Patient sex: M
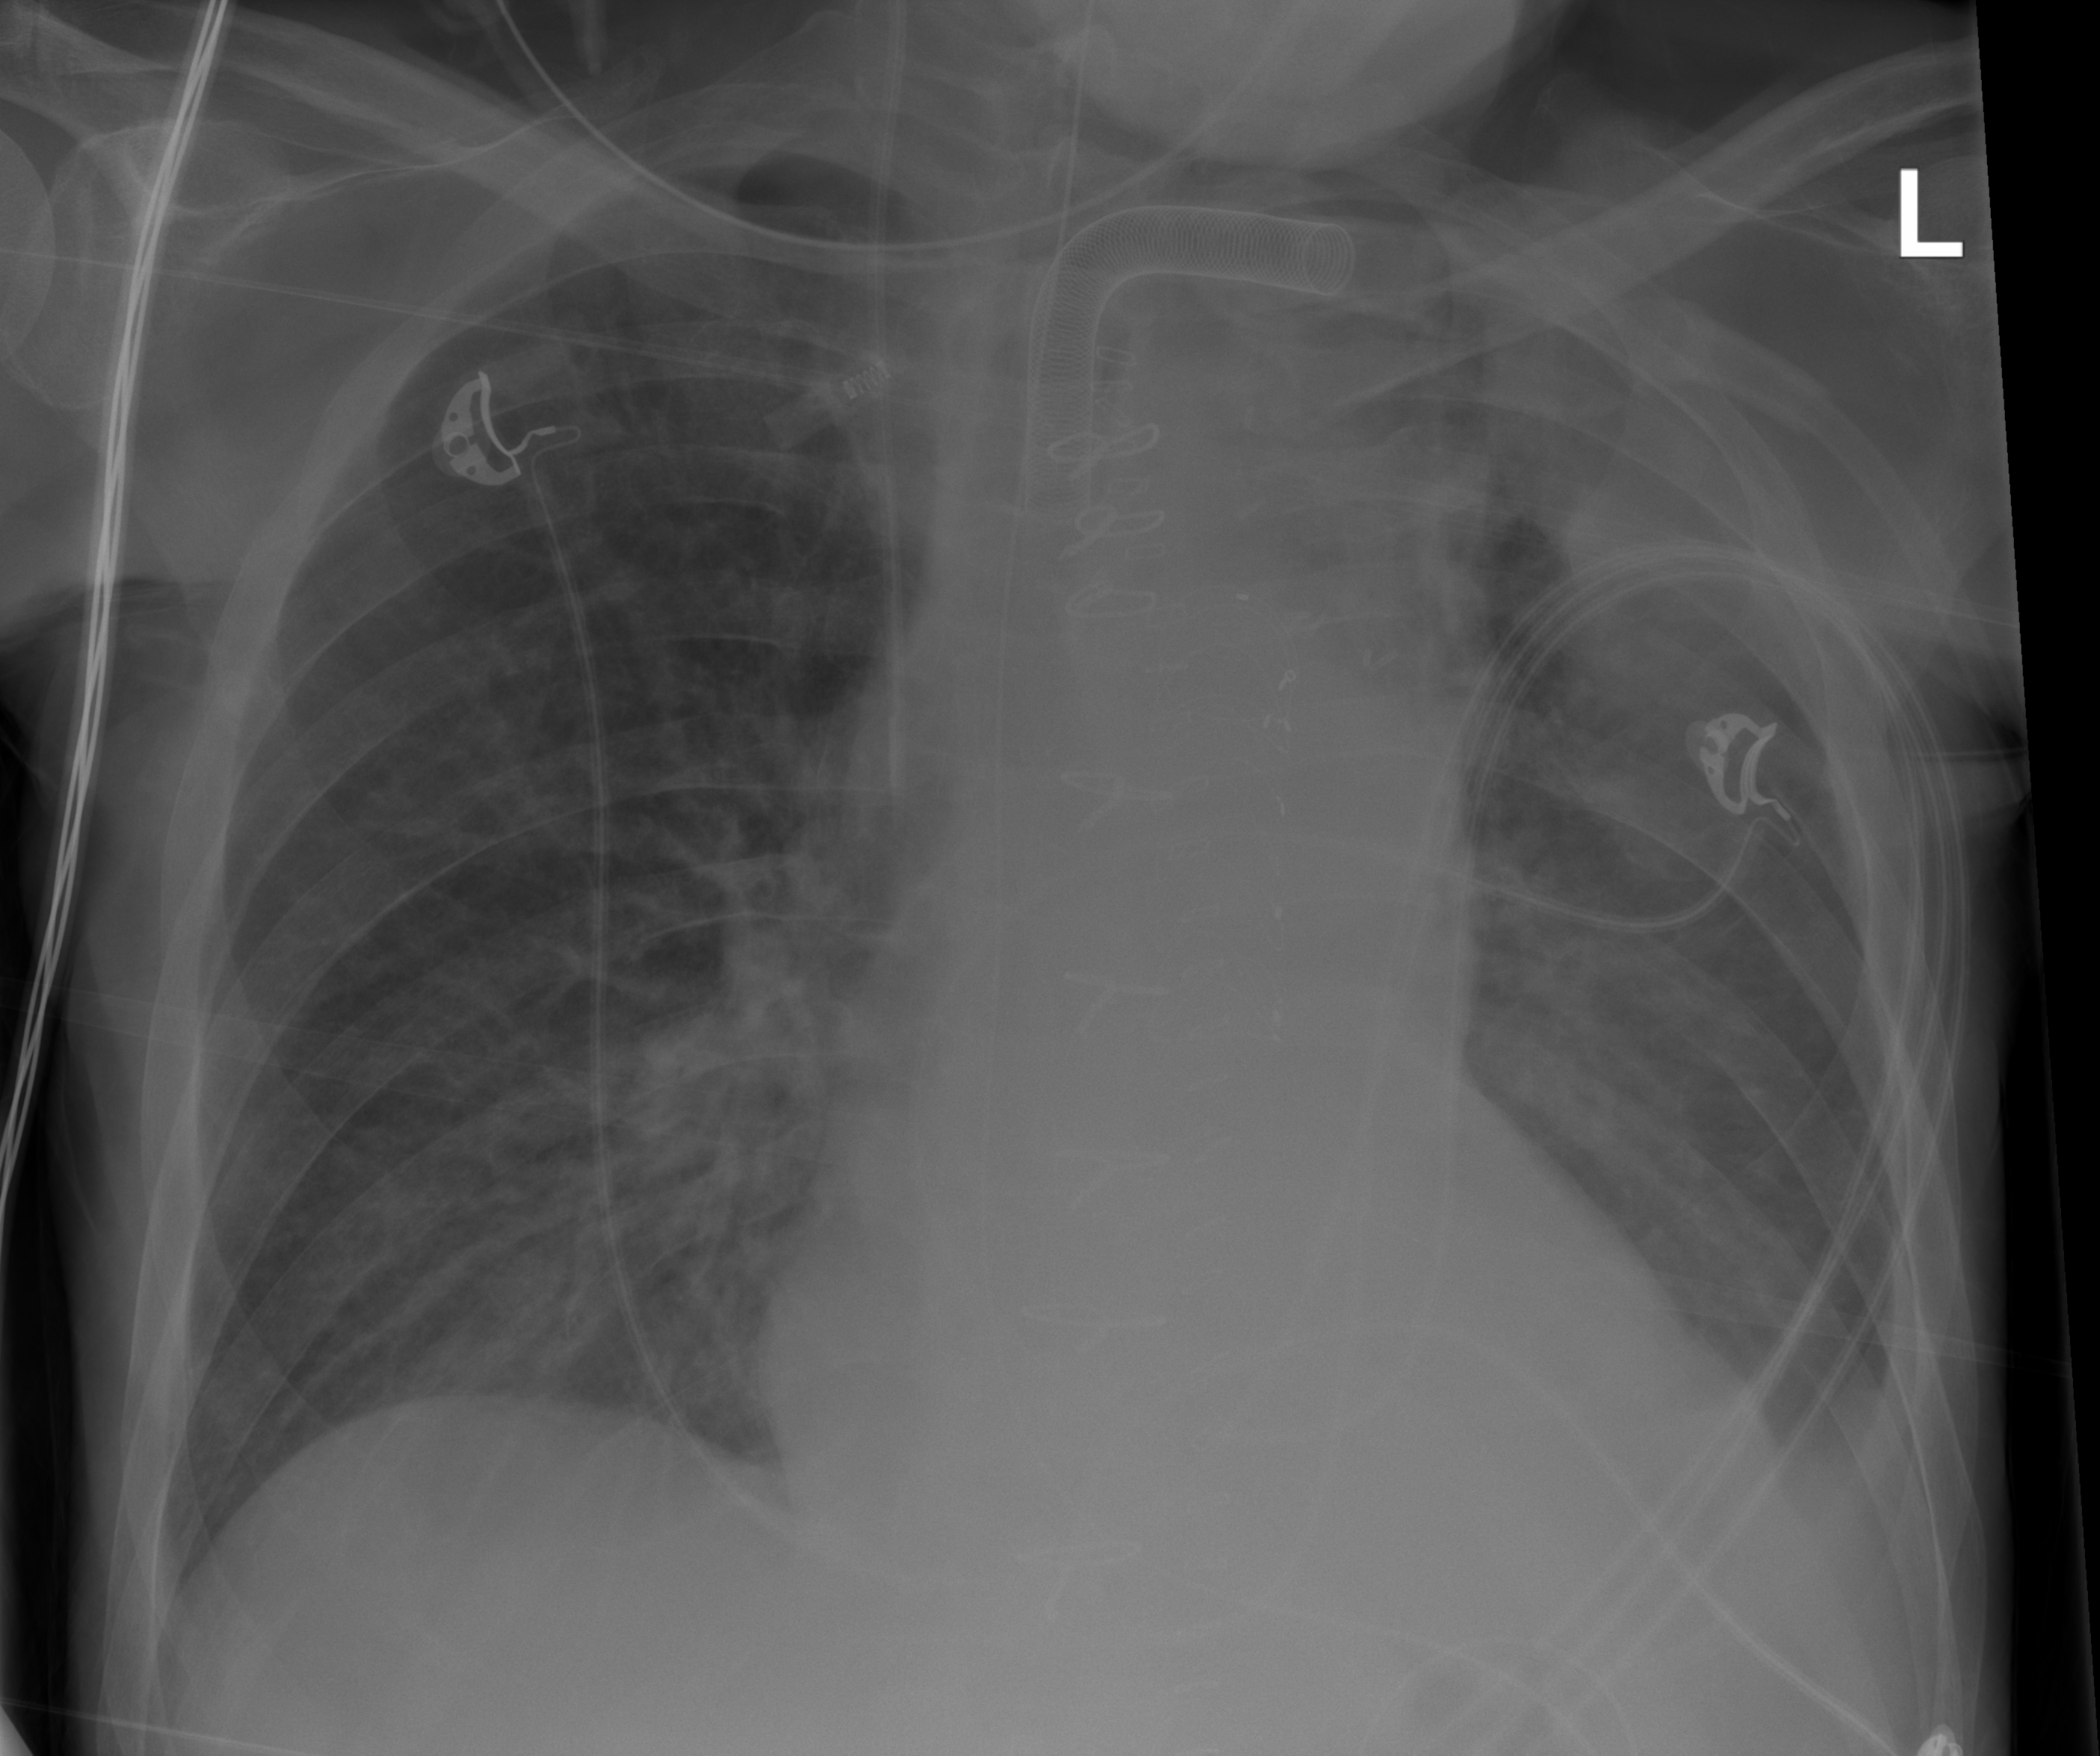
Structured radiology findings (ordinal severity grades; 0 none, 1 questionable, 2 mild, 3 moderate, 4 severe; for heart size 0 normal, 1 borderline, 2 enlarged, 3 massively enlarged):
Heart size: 2
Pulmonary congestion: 0
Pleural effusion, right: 0
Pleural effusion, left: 3
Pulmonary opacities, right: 0
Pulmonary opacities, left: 0
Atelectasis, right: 0
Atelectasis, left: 2